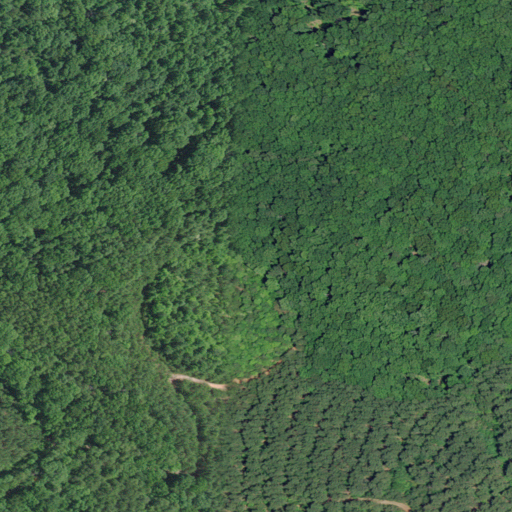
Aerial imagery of mountain in Virginia named Tower Hill containing mixed forest, deciduous forest, evergreen forest, and open development